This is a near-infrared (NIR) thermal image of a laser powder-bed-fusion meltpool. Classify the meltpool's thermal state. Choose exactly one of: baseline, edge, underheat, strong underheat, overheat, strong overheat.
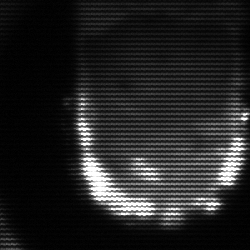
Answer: baseline